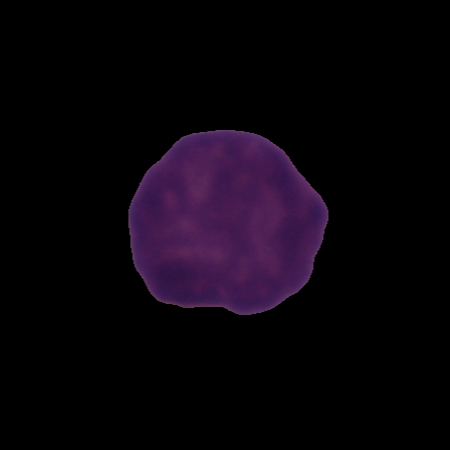
Label: healthy